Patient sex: F
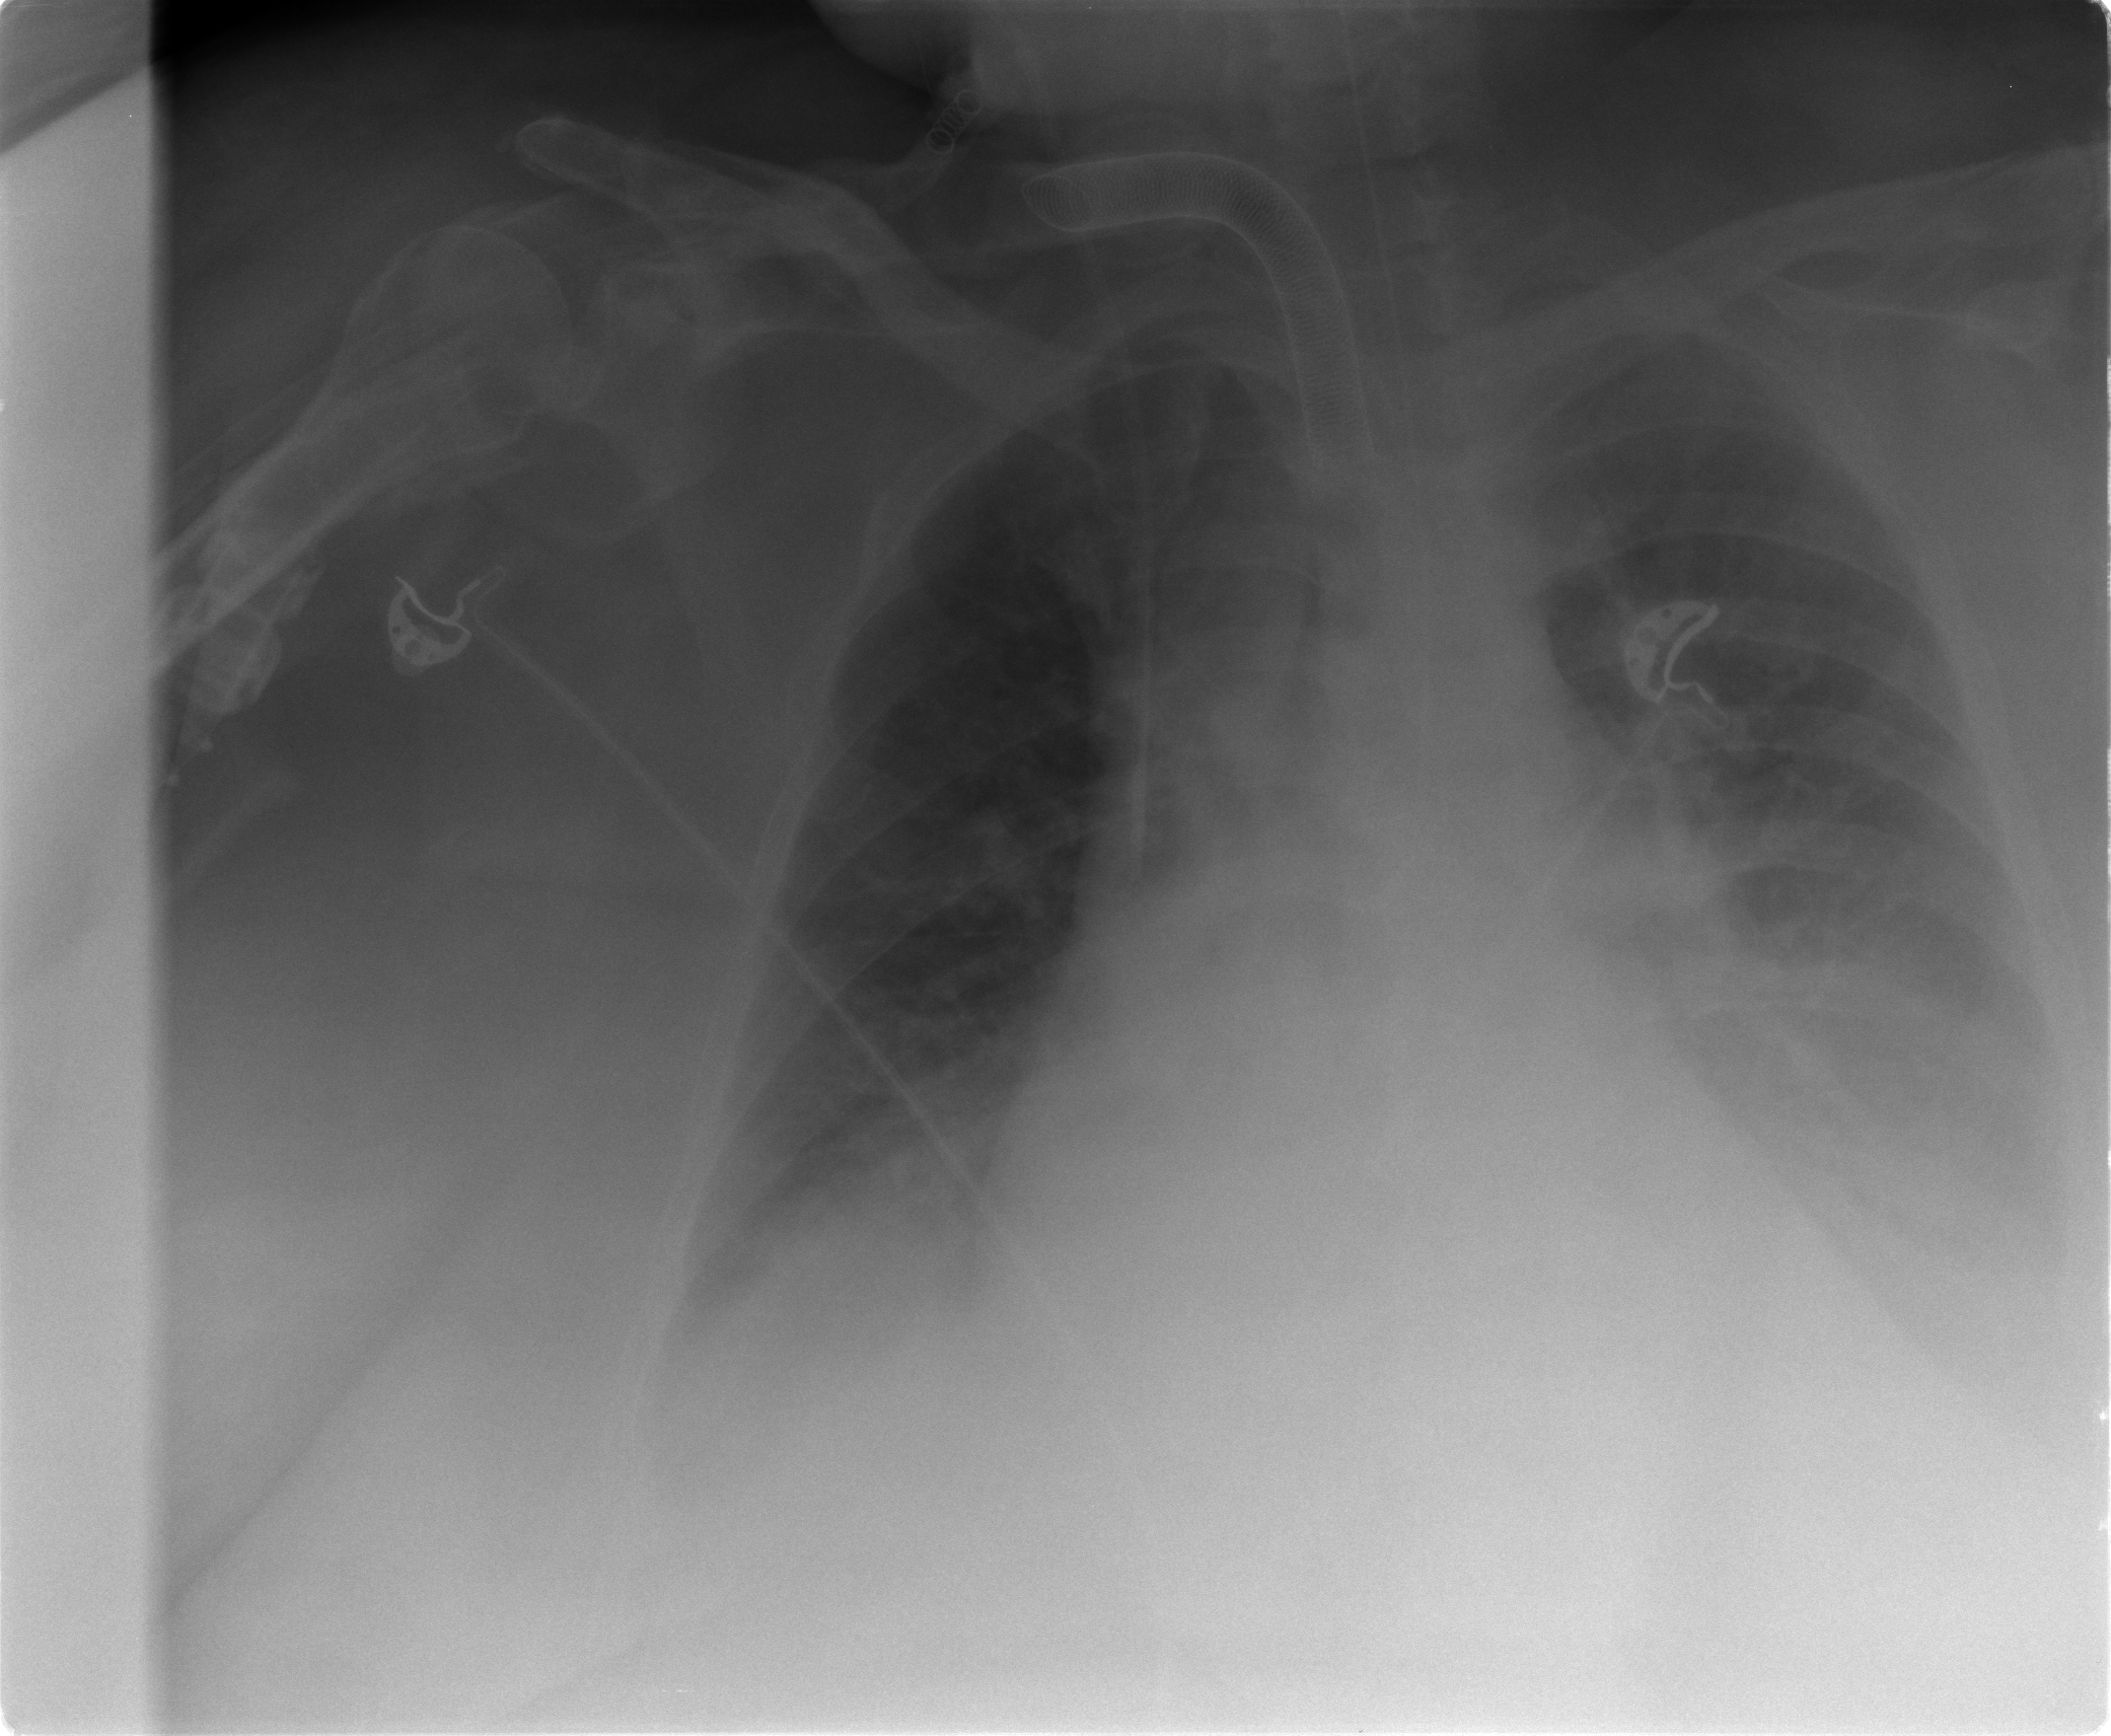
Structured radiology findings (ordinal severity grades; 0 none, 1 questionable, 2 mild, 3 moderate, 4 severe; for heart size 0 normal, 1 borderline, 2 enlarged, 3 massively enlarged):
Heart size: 2
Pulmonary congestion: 1
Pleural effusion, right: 2
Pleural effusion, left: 3
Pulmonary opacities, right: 1
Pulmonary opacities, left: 0
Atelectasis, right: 2
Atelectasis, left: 2